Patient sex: F
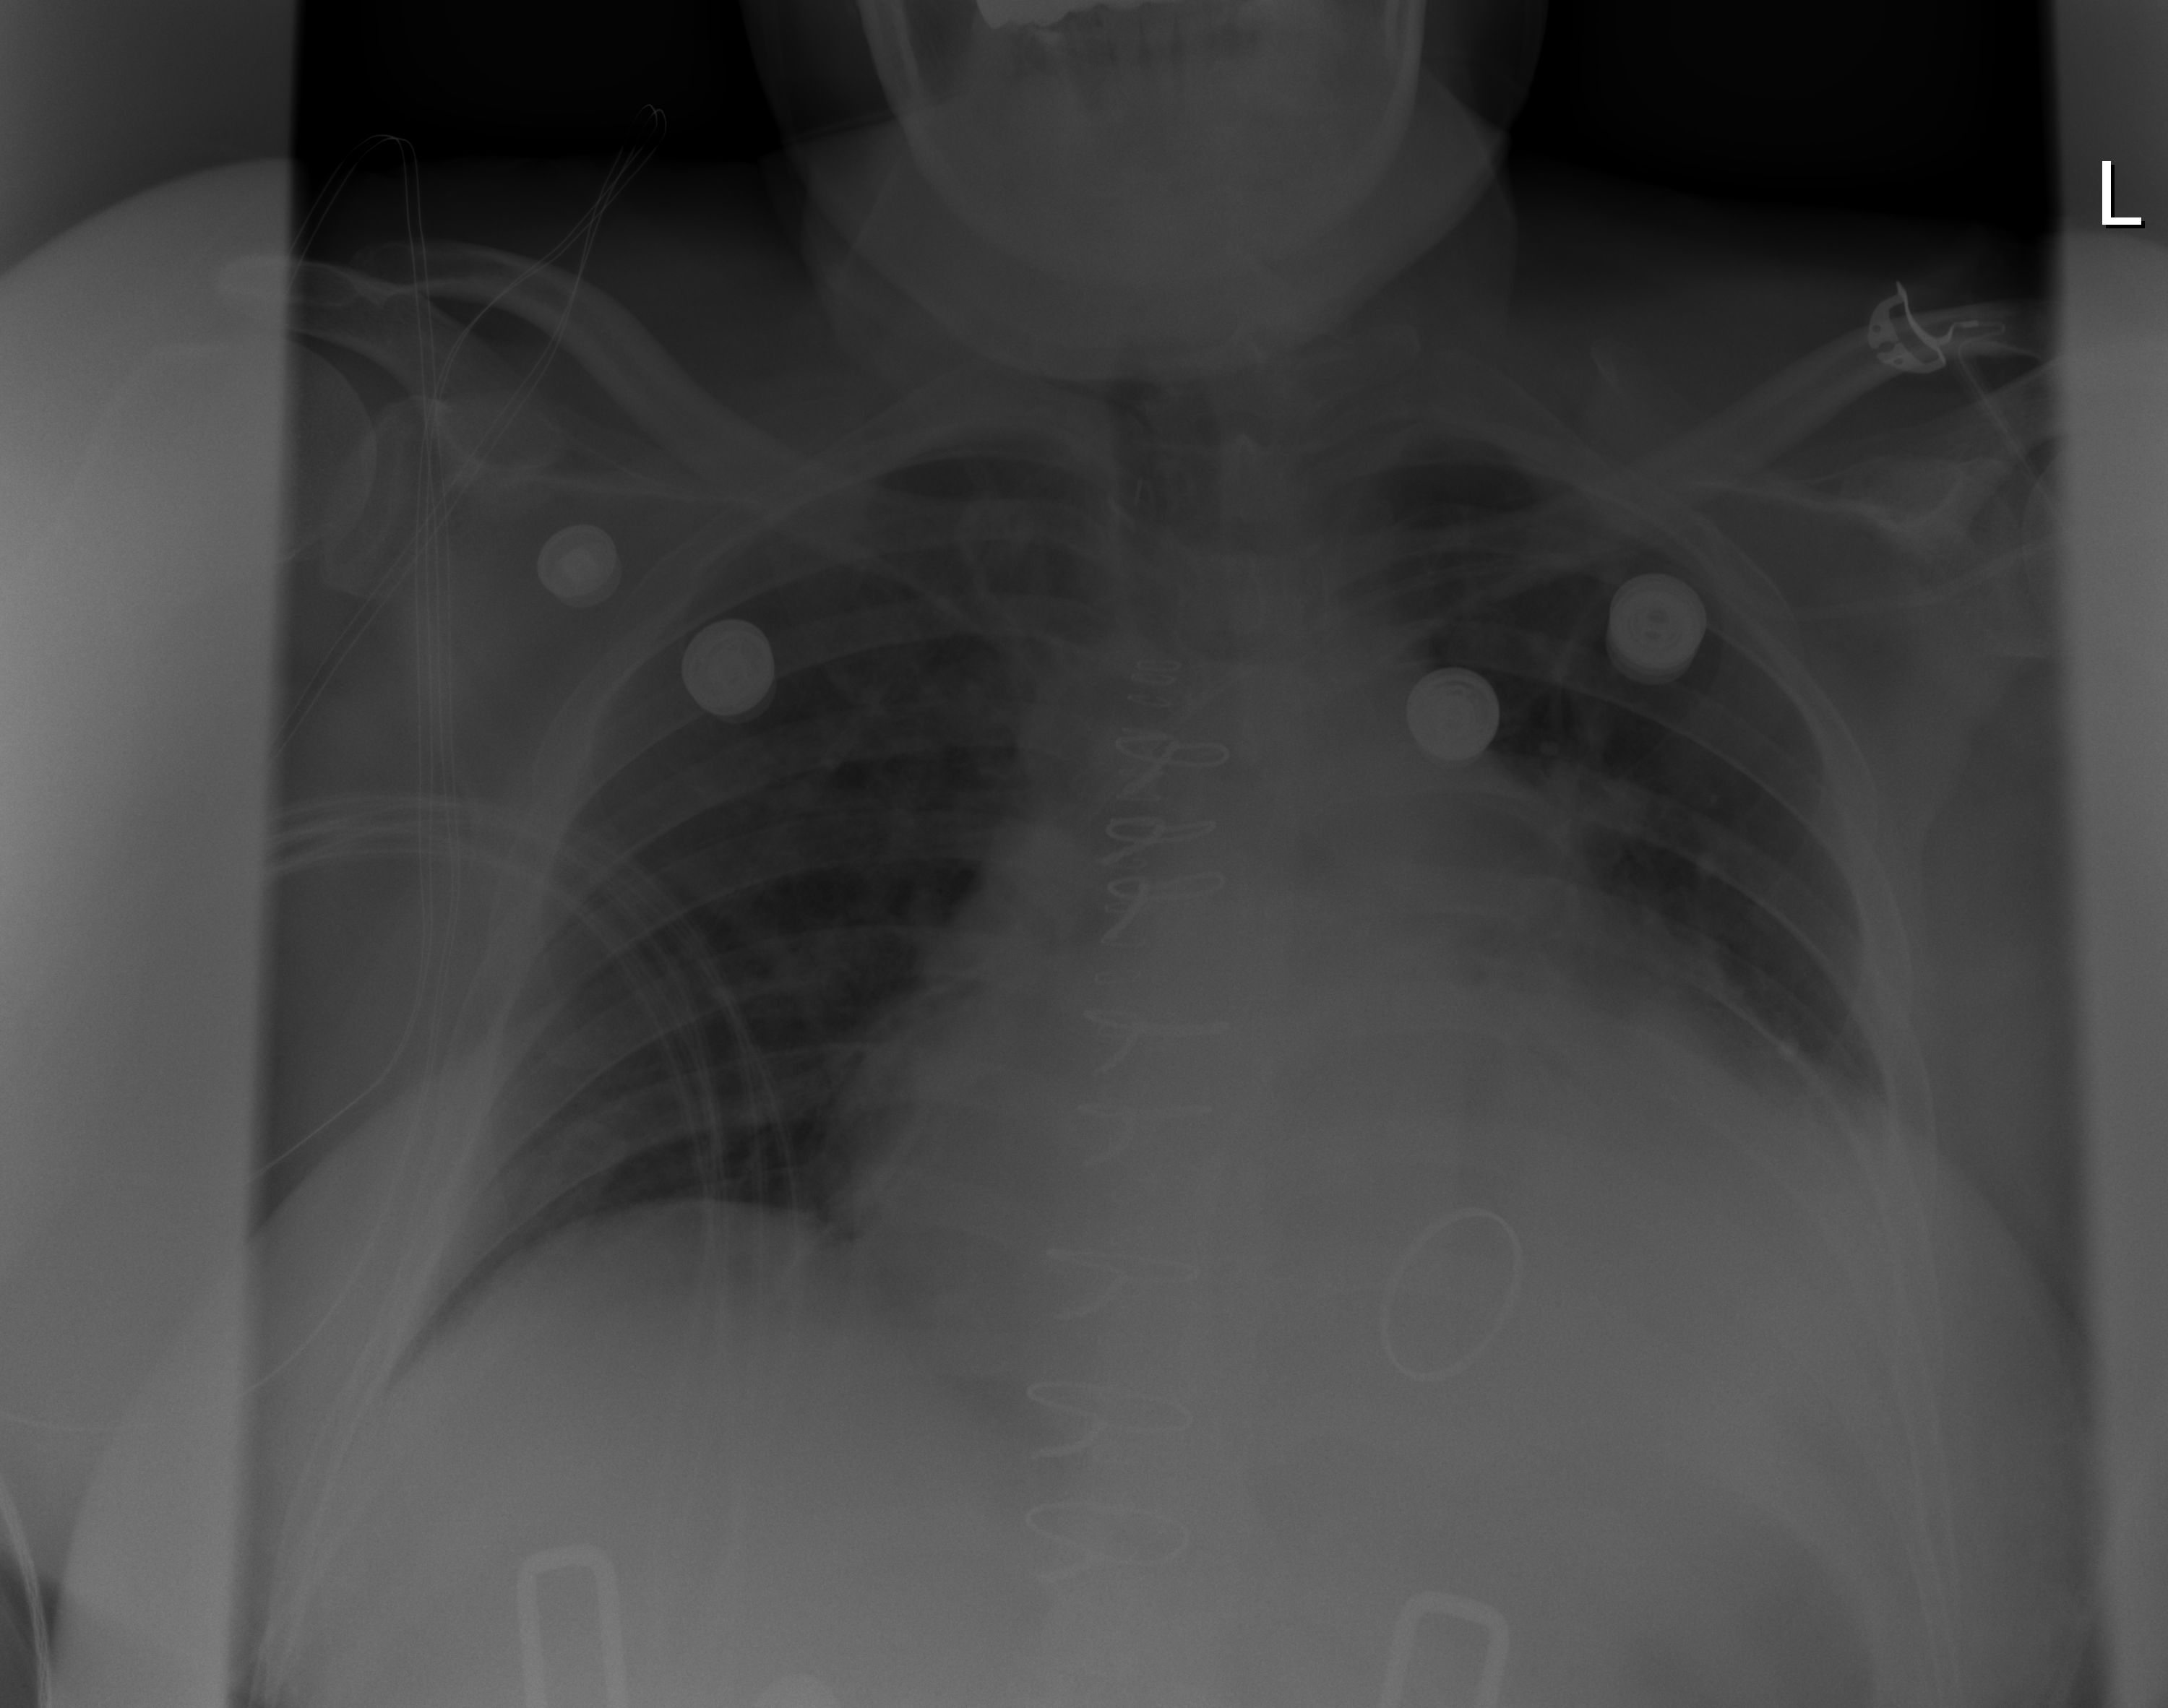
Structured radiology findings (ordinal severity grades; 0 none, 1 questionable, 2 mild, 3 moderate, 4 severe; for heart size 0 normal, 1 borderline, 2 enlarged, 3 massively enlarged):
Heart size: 3
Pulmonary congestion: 1
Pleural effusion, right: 0
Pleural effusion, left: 1
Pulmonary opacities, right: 1
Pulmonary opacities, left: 0
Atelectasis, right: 1
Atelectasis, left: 2